Question: I have jqGrid with 2 columns, 1 is hidden and I want to make the width of 2nd column to autofit to grid size.
can anybody help me?
I have highlighted the empty area.
'''
SelectedContactPerson = xmlString;
$("#ContactPersons").jqGrid({
datatype: 'xmlstring',
datastr: xmlString.XmlToString(),
mtype: 'POST',
beforeRequest: function () {
//alert('beforeRequest');
},
loadError: function (xhr, status, error) {
$(this).HideBusy();
// alert(status);
// alert(error);
alert(xhr.responseText);
},
onSelectRow: function (id) {
var CntctCode = $("#ContactPersons").jqGrid('getCell', id, 'CntctCode');
SelectedContactPerson.find("OCPR>row").each(function (index) {
if ($(this).find('CntctCode').text() == CntctCode) {
var v1 = $(this).XmlToString();
var v2 = '<OCPR>' + v1 + '</OCPR>';
$(this).SetValuesToControl("BusinessPartner #CP", $($.parseXML(v2)));
}
});
},
loadComplete: function (data) {
var top_rowid = $('#ContactPersons tr:nth-child(2)').attr('id');
$("#ContactPersons").setSelection(top_rowid, true);
$(this).HideBusy();
},
ajaxGridOptions: { contentType: 'application/json; charset=utf-8' },
xmlReader: { repeatitems: false, root: "OCPR", row: 'row' },
colNames: ['CntctCode', 'Name'],
colModel: [
{ name: 'CntctCode', key: true, index: 'CntctCode asc', hidden: true },
{ name: 'Name', index: 'Name', sortable: false, align: "left" }
],
viewrecords: true,
gridview: true,
autowidth:true,
shrinkToFit:false,
height: 150,
width: 100
}).jqGrid('navGrid', '', { edit: false, add: false, del: false, searchOnEnter: false, search: false }, {}, {}, {}, { multipleSearch: false });
'''

I am expecting the highlighted column must be hidden
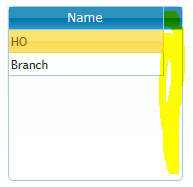
Answer: looking at your code I can say that your first column is hidden.. The space which you have highlighted is not because of that hidden column.. its the space allocated for scrollbar. When you will have more records the scrollbar will be visible.
have a look at <URL>
Hope this will help you.